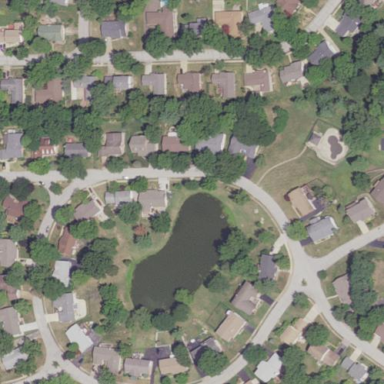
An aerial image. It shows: This residential area consists of single-family homes.